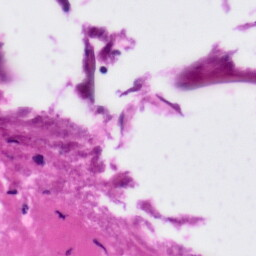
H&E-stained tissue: Tonsil